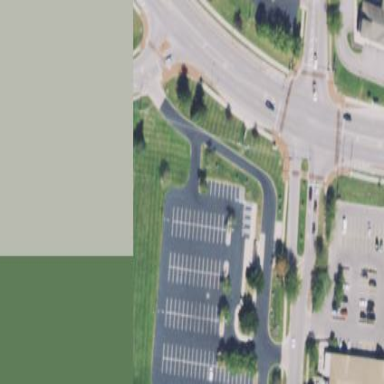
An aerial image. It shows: Parking area designed for buses with park and ride facility.